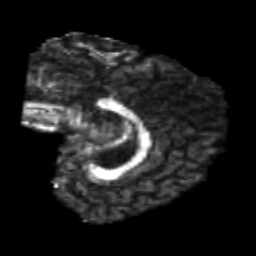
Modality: FA
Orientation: sagittal
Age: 23
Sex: male
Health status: healthy
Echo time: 0.074 s